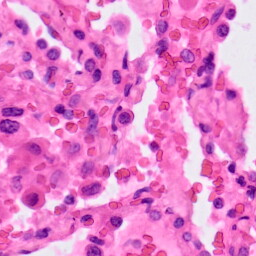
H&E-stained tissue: Lung